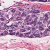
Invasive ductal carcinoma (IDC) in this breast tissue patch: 0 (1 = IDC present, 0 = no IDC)